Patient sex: M
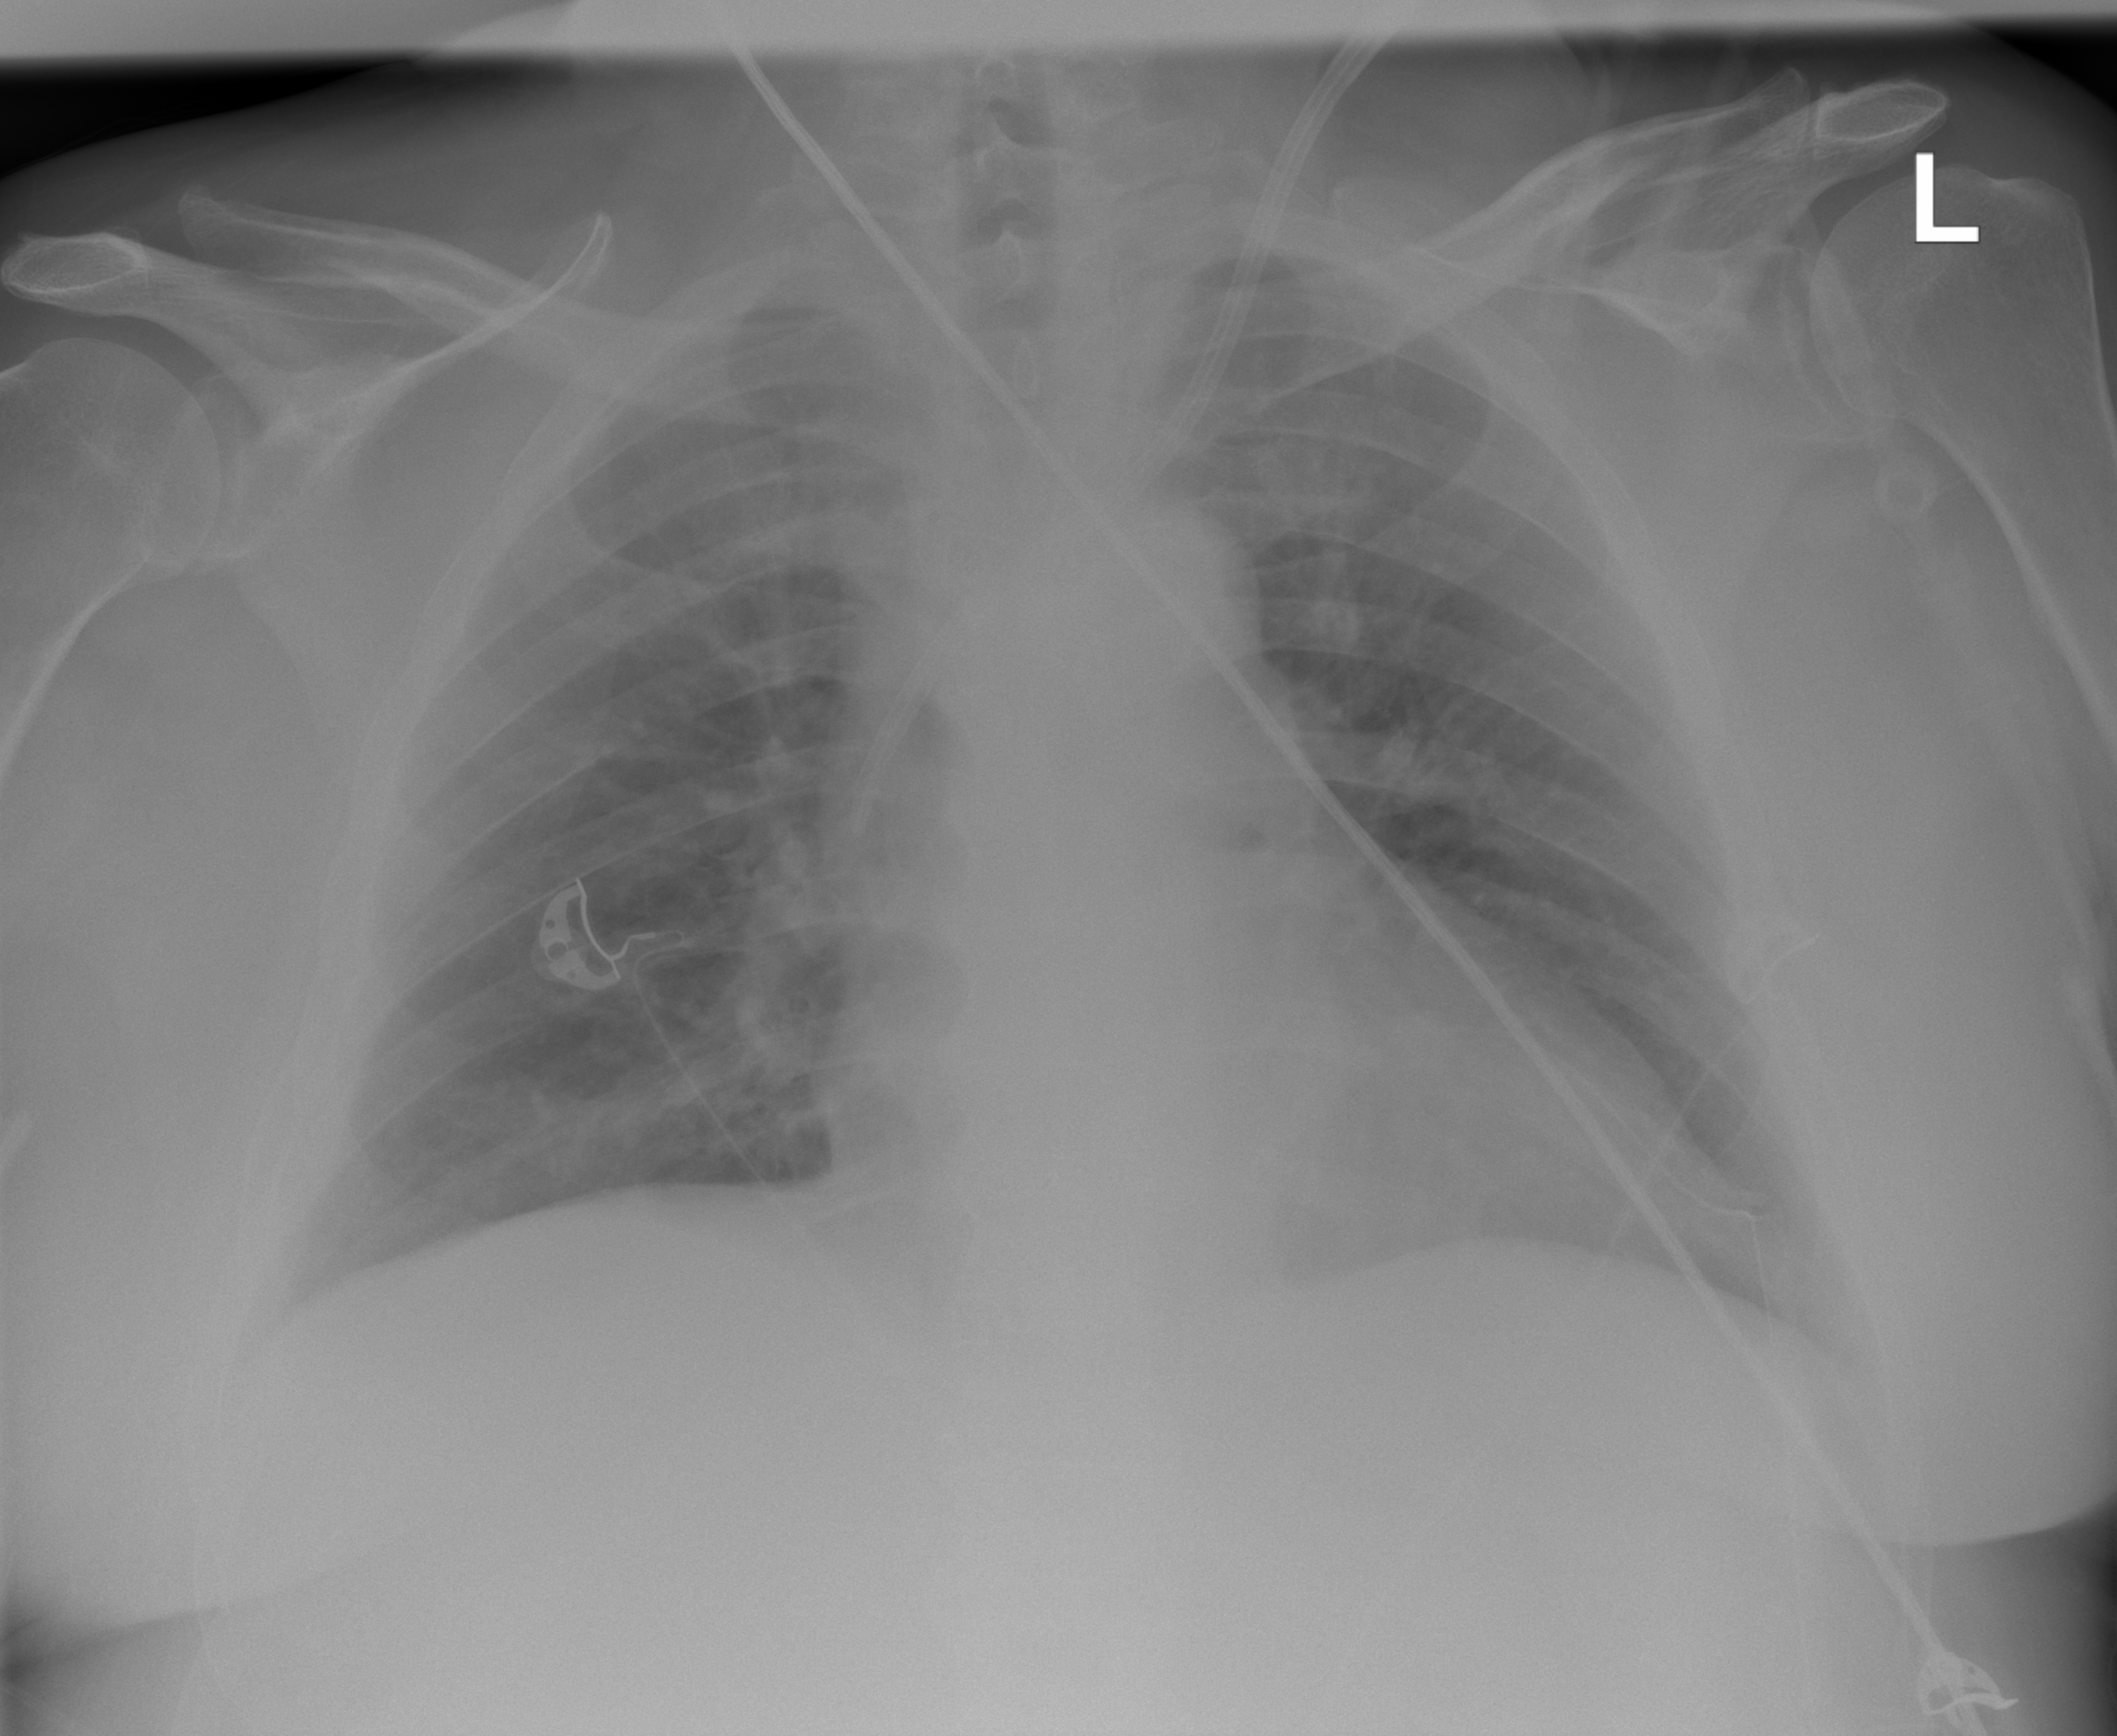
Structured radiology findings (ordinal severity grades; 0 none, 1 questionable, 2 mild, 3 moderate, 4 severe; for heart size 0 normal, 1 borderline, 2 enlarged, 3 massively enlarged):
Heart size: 1
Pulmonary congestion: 2
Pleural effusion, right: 2
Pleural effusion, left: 2
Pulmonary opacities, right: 2
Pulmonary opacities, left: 0
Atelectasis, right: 2
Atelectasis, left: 2